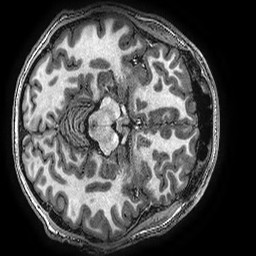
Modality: T1w
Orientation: axial
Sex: male
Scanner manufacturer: ge
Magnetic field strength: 3 T
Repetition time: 0.00766 s
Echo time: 0.003476 s